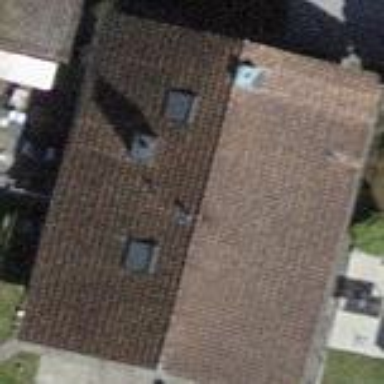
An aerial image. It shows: Building with tiled roof.